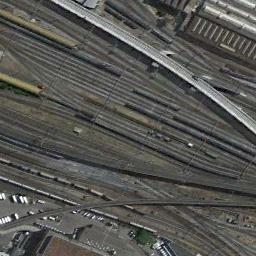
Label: railway